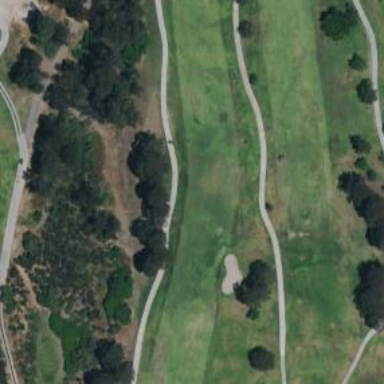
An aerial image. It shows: Golf fairway surrounded by grass.